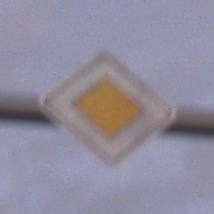
Verkehrszeichen: Vorfahrtsstrasse
Umgebung: Outdoor, Nature
Tageszeit: SunriseSunset
Wetter: PartlyCloudy
Licht: Natural
Jahreszeit: NotSpecified
Kontrast: LowContrast